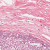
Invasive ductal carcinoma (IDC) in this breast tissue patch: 0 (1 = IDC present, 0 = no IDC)